Question: I have created eclipse application using eclipse photon. I can see the native proxies in eclipse but i cannot see them in the application I have created.
Is there any extensions that needs to be added to make the native proxies appear in my application
The below image contains the native proxy appearing in eclipse

The same does not appear in my application
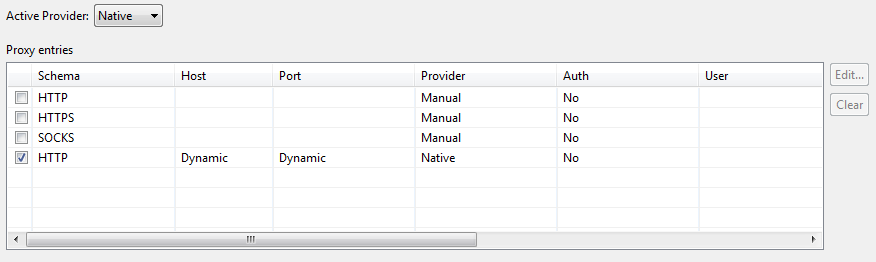
Answer: A class called 'org.eclipse.core.net.ProxyProvider' provides the native providers - this is loaded using 'Class.forName' by 'org.eclipse.core.internal.net.ProxyManager'.
It looks like this class is provided by a platform specific plug-in fragment, for example 'org.eclipse.core.net.linux.x86_64' on Linux. So make sure you are including the appropriate fragment in your build.